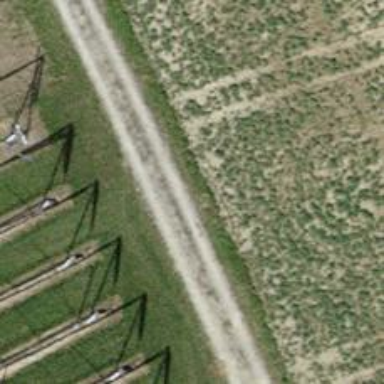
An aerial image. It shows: Agricultural track with pebblestone surface. The track is suitable for agricultural vehicles.